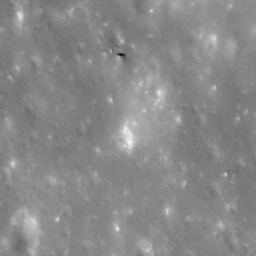
Host type: background_regolith
Lunar coordinates: latitude nan, longitude nan